Question: I write my letters in one program and export them in PDFs. I recently implemented a small console program, which should iterate over each page and set my special design for letters (containing my address and so on) as the background.
The problem is, that the text of my letters is written in Calibri. Before using the pdf stamper the original PDF looks great and after setting the background, the style of the (not modified text) looks just a little bit different.
See in the screenshot, what I mean.

I can't explain that to me, and therefore I think this could be a bug. Do you have any suggestions?
My code is here.
'''
public static void main(String[] args) throws IOException, DocumentException {
PdfBackgroundSetter.setBackgroundToPdf(args[0], args[1], args[2]);
}
public static void setBackgroundToPdf(String inputContentPdfPath, String outputPdfPath, String inputBackgroundPdfPath) throws IOException, DocumentException {
PdfReader inputContentReader = new PdfReader(inputContentPdfPath);
PdfStamper outputStamper = new PdfStamper(inputContentReader, new FileOutputStream(outputPdfPath));
PdfReader inputBackgroundReader = new PdfReader(inputBackgroundPdfPath);
PdfImportedPage backgroundPage = outputStamper.getImportedPage(inputBackgroundReader, 1);
int numberOfPages = inputContentReader.getNumberOfPages();
for (int i = 1; i <= numberOfPages; i++) {
outputStamper.getUnderContent(i).addTemplate(backgroundPage, 0, 0);
}
outputStamper.close();
inputContentReader.close();
inputBackgroundReader.close();
}
'''
The slightly modified (anonymized) PDF-files can be found here:
<URL>
<URL>
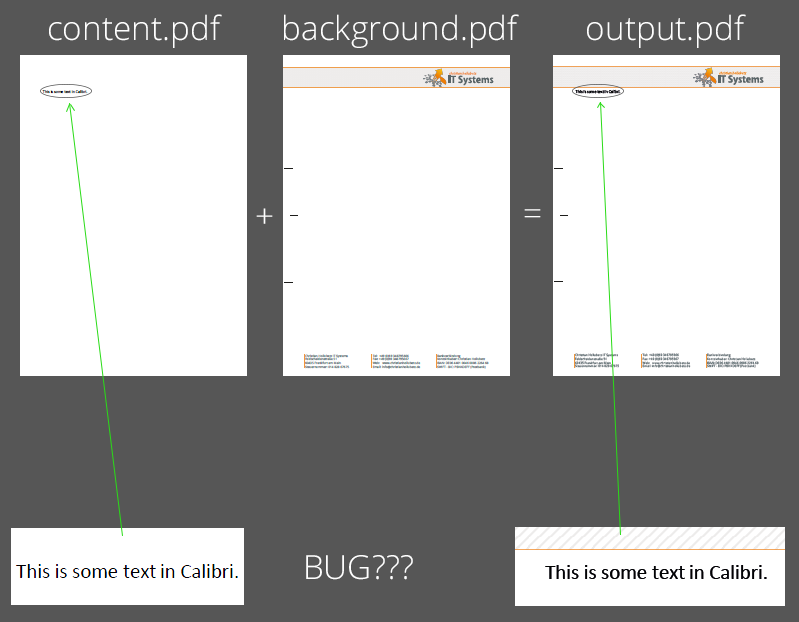
Answer: As @Chris already said, this essentially is an artifact introduced by Adobe Reader / Acrobat. It especially depends on the Adobe Acrobat/Reader version in question and can be prevented by not using transparency groups in the background PDF.
## Details
I could reproduce the problem only for certain Adobe software versions, Acrobat 9.5, not for the current, though, I cannot see the problem in Adobe Reader XI.

The artifact seems to be connected with the fact that transparency groups are used in the background file. Having removed all transparency groups in the background file I get this:

There actually have been numerous improvements in the handling of transparency groups in the recent versions of Adobe Acrobat and Reader. I've been mostly aware of such improvements related to actual transparency matters and knockout groups, but this seems to be another one.